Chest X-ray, PA view. Patient: 49 years old, sex M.
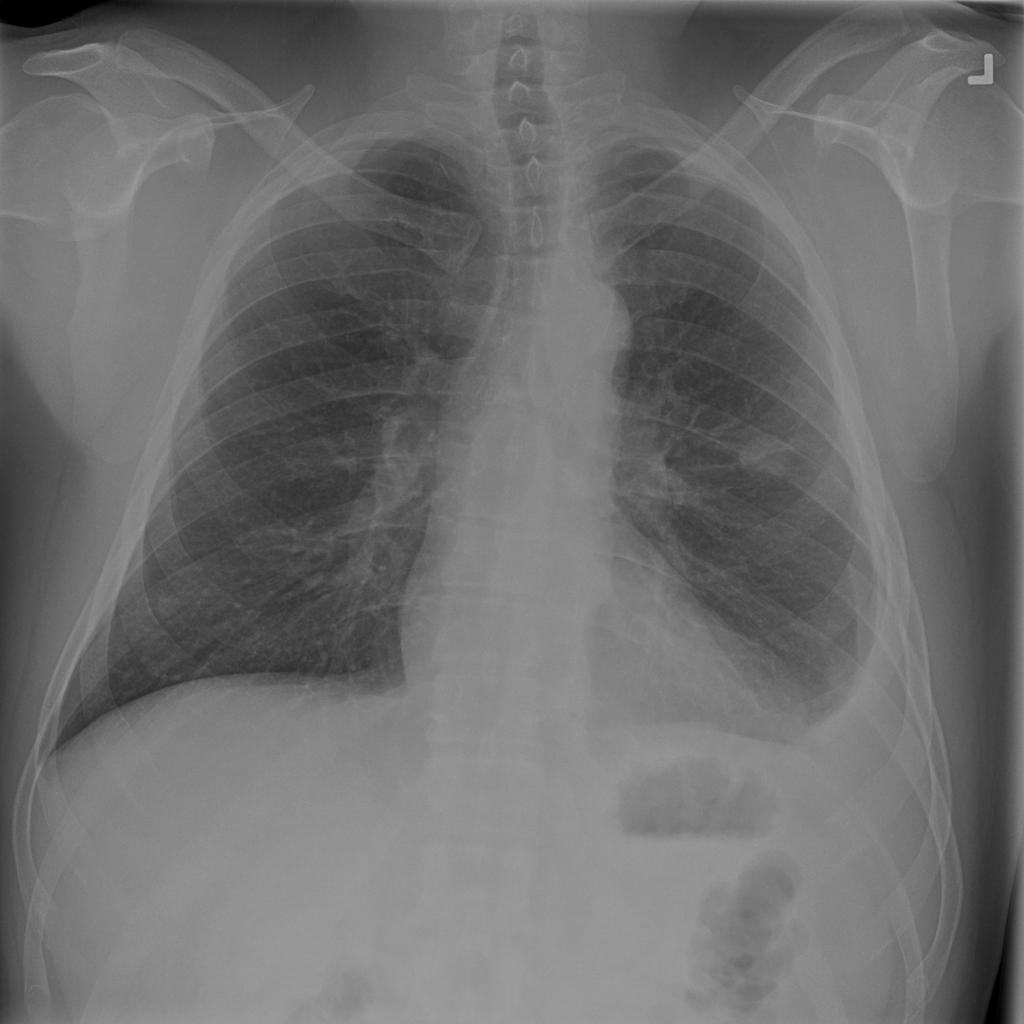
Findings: Effusion